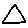
Label: triangle